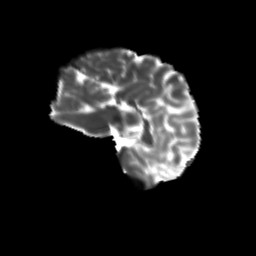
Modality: T2w
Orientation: sagittal
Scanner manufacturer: siemens
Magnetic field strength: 3 T
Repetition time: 9.2 s
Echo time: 0.084 s